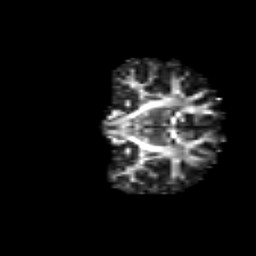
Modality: FA
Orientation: coronal
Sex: female
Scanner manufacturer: siemens
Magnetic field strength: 3 T
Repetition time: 5 s
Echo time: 0.071 s